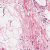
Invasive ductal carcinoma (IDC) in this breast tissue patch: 0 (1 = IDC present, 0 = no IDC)